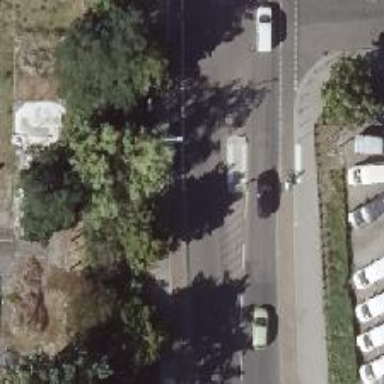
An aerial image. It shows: Uncontrolled footway crossing with median island.